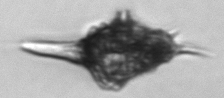
Label: Amylax